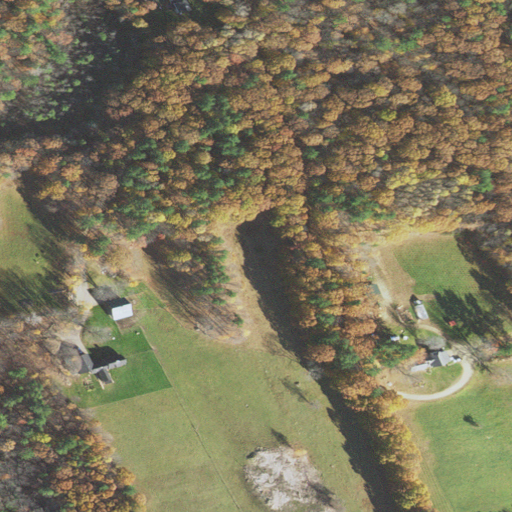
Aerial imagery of mountain in New Hampshire named Cogswell Hill containing deciduous forest, pasture, mixed forest, open development, woody wetlands, low intensity development, and medium intensity development